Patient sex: M
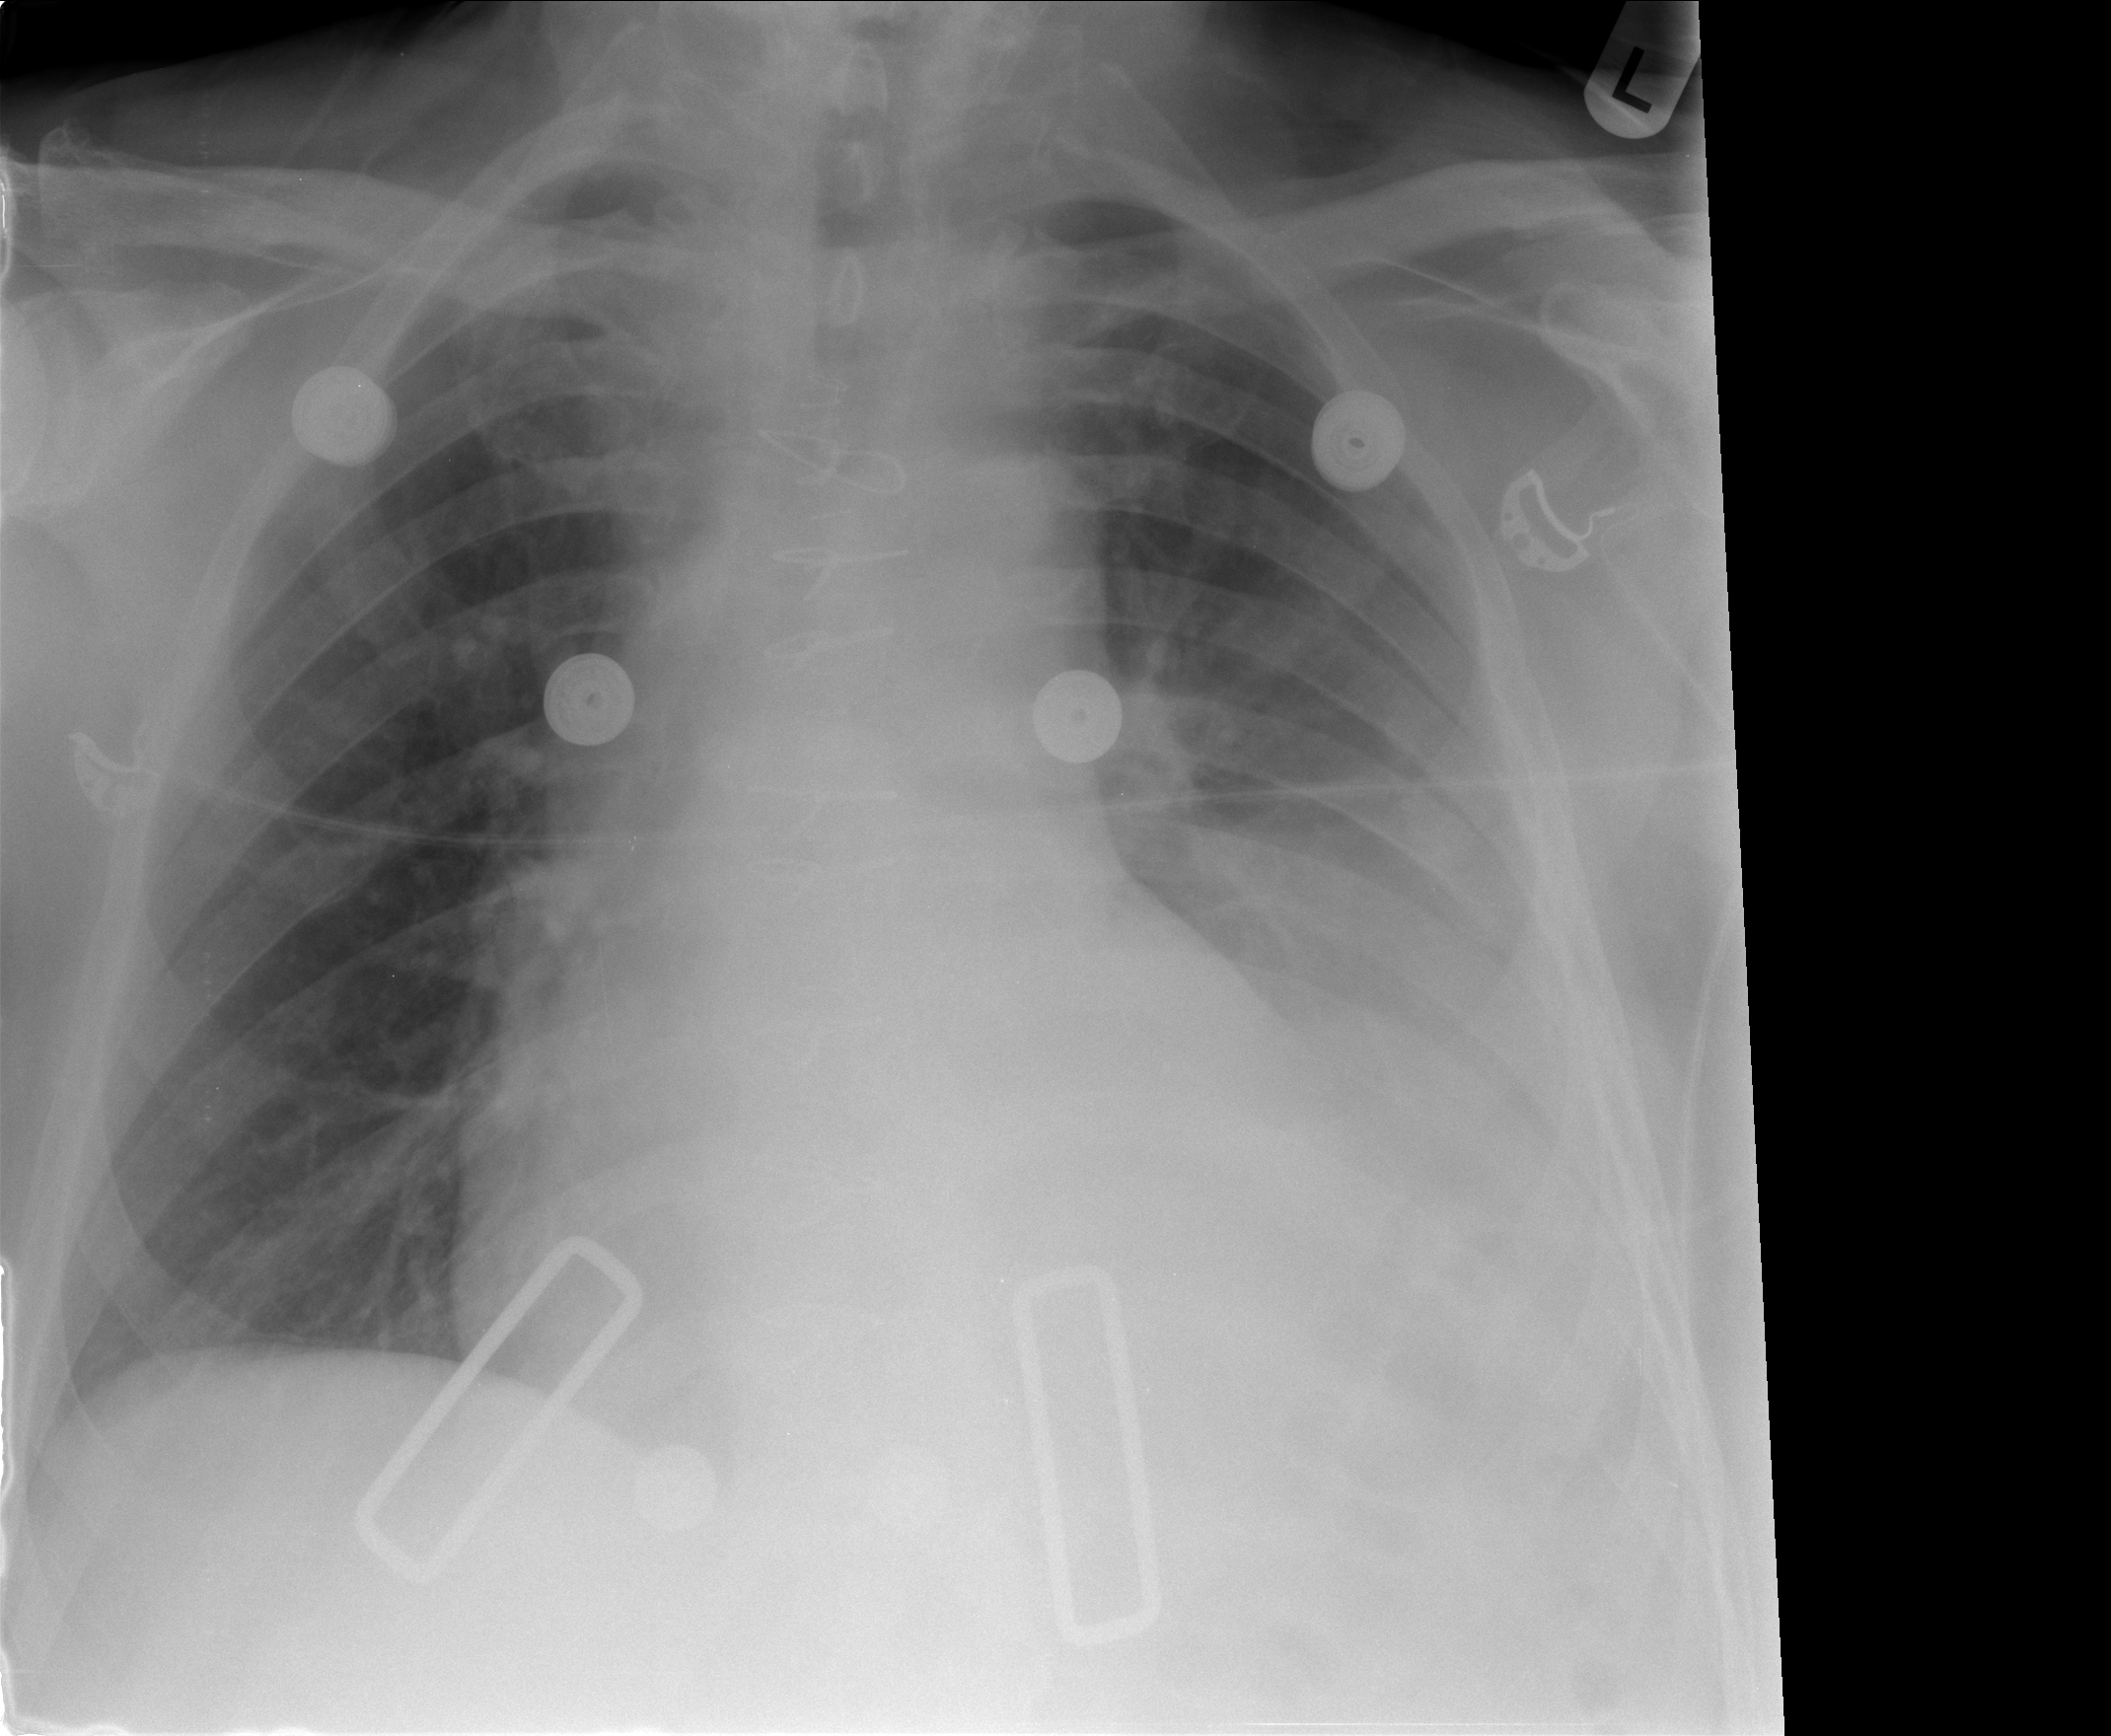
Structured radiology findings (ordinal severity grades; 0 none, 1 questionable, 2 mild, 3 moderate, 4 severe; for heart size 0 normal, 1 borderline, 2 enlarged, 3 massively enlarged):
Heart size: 2
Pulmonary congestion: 0
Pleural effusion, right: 0
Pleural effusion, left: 2
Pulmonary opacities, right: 0
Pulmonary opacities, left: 0
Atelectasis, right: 0
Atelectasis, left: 2